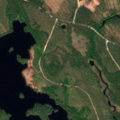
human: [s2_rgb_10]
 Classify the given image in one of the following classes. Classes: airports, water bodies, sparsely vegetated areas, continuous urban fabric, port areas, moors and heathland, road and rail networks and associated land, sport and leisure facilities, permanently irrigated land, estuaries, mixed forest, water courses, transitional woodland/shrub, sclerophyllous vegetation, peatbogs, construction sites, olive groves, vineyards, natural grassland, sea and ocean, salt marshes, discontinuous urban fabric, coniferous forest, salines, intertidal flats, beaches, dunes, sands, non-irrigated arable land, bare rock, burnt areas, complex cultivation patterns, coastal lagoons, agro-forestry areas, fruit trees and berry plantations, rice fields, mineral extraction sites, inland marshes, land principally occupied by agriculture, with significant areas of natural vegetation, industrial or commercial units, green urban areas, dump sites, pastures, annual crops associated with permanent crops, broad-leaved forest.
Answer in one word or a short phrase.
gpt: coniferous forest, water bodies